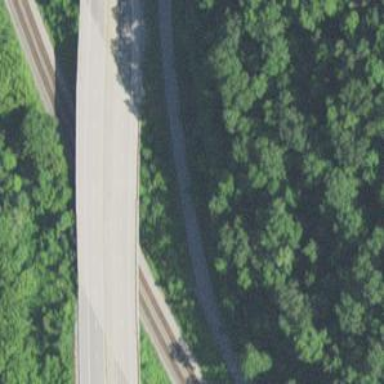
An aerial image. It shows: Bridge crossing over expressway trunk road.